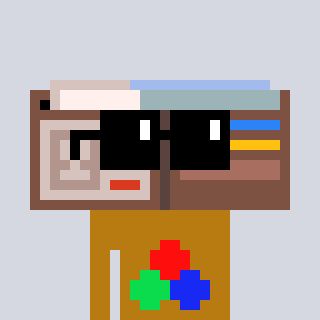
a pixel art character with square black sunglasses, a wallet-shaped head and a gold-colored body on a cool background